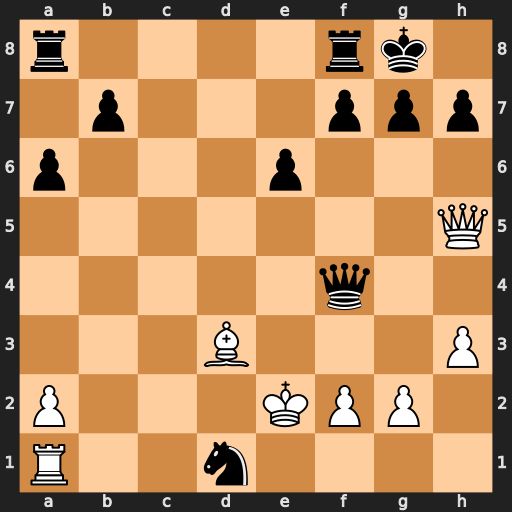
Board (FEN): r4rk1/1p3ppp/p3p3/7Q/5q2/3B3P/P3KPP1/R2n4
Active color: w
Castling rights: -
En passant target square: -
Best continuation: Qxh7#